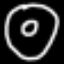
Label: donut